Aerial crown-view tile of a tropical tree (Barro Colorado Island, Panama), acquired 20250124:
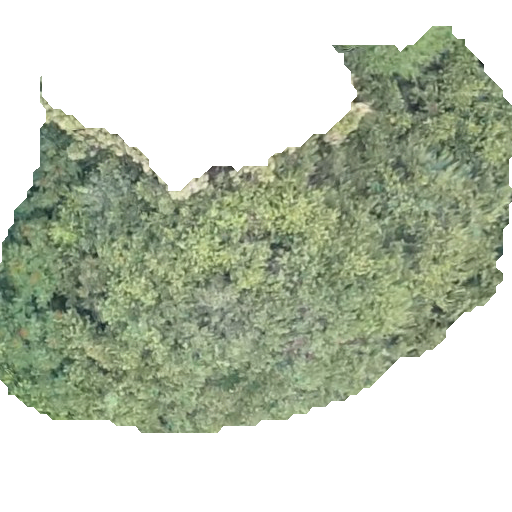
Species: Sloanea terniflora
GBIF accepted scientific name: Sloanea terniflora
Crown area: 206.425 m²